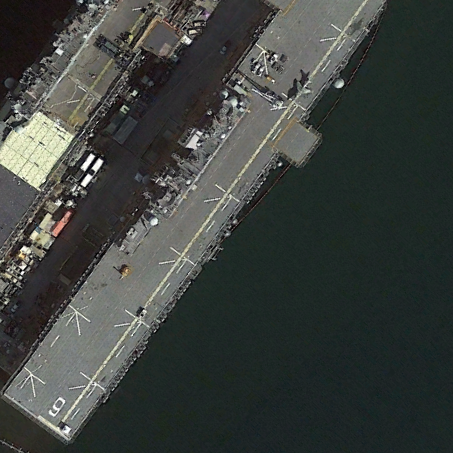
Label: Wasp-class_assault_ship